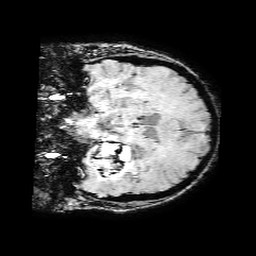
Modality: SWI
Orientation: coronal
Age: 67
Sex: female
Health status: ill
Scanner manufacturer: philips
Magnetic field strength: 3 T
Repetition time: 0.031 s